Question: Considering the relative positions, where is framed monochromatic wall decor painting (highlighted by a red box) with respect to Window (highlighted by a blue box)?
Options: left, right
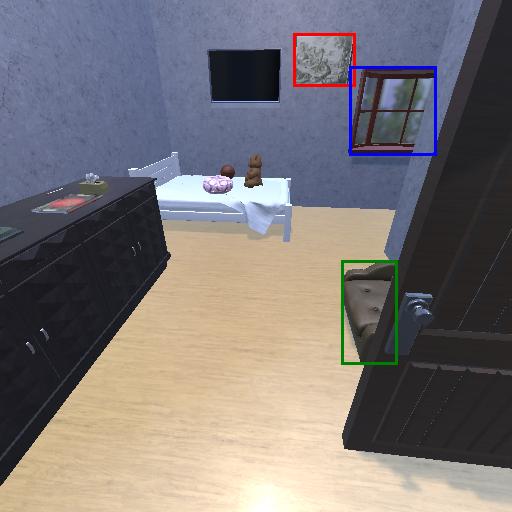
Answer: left